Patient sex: M
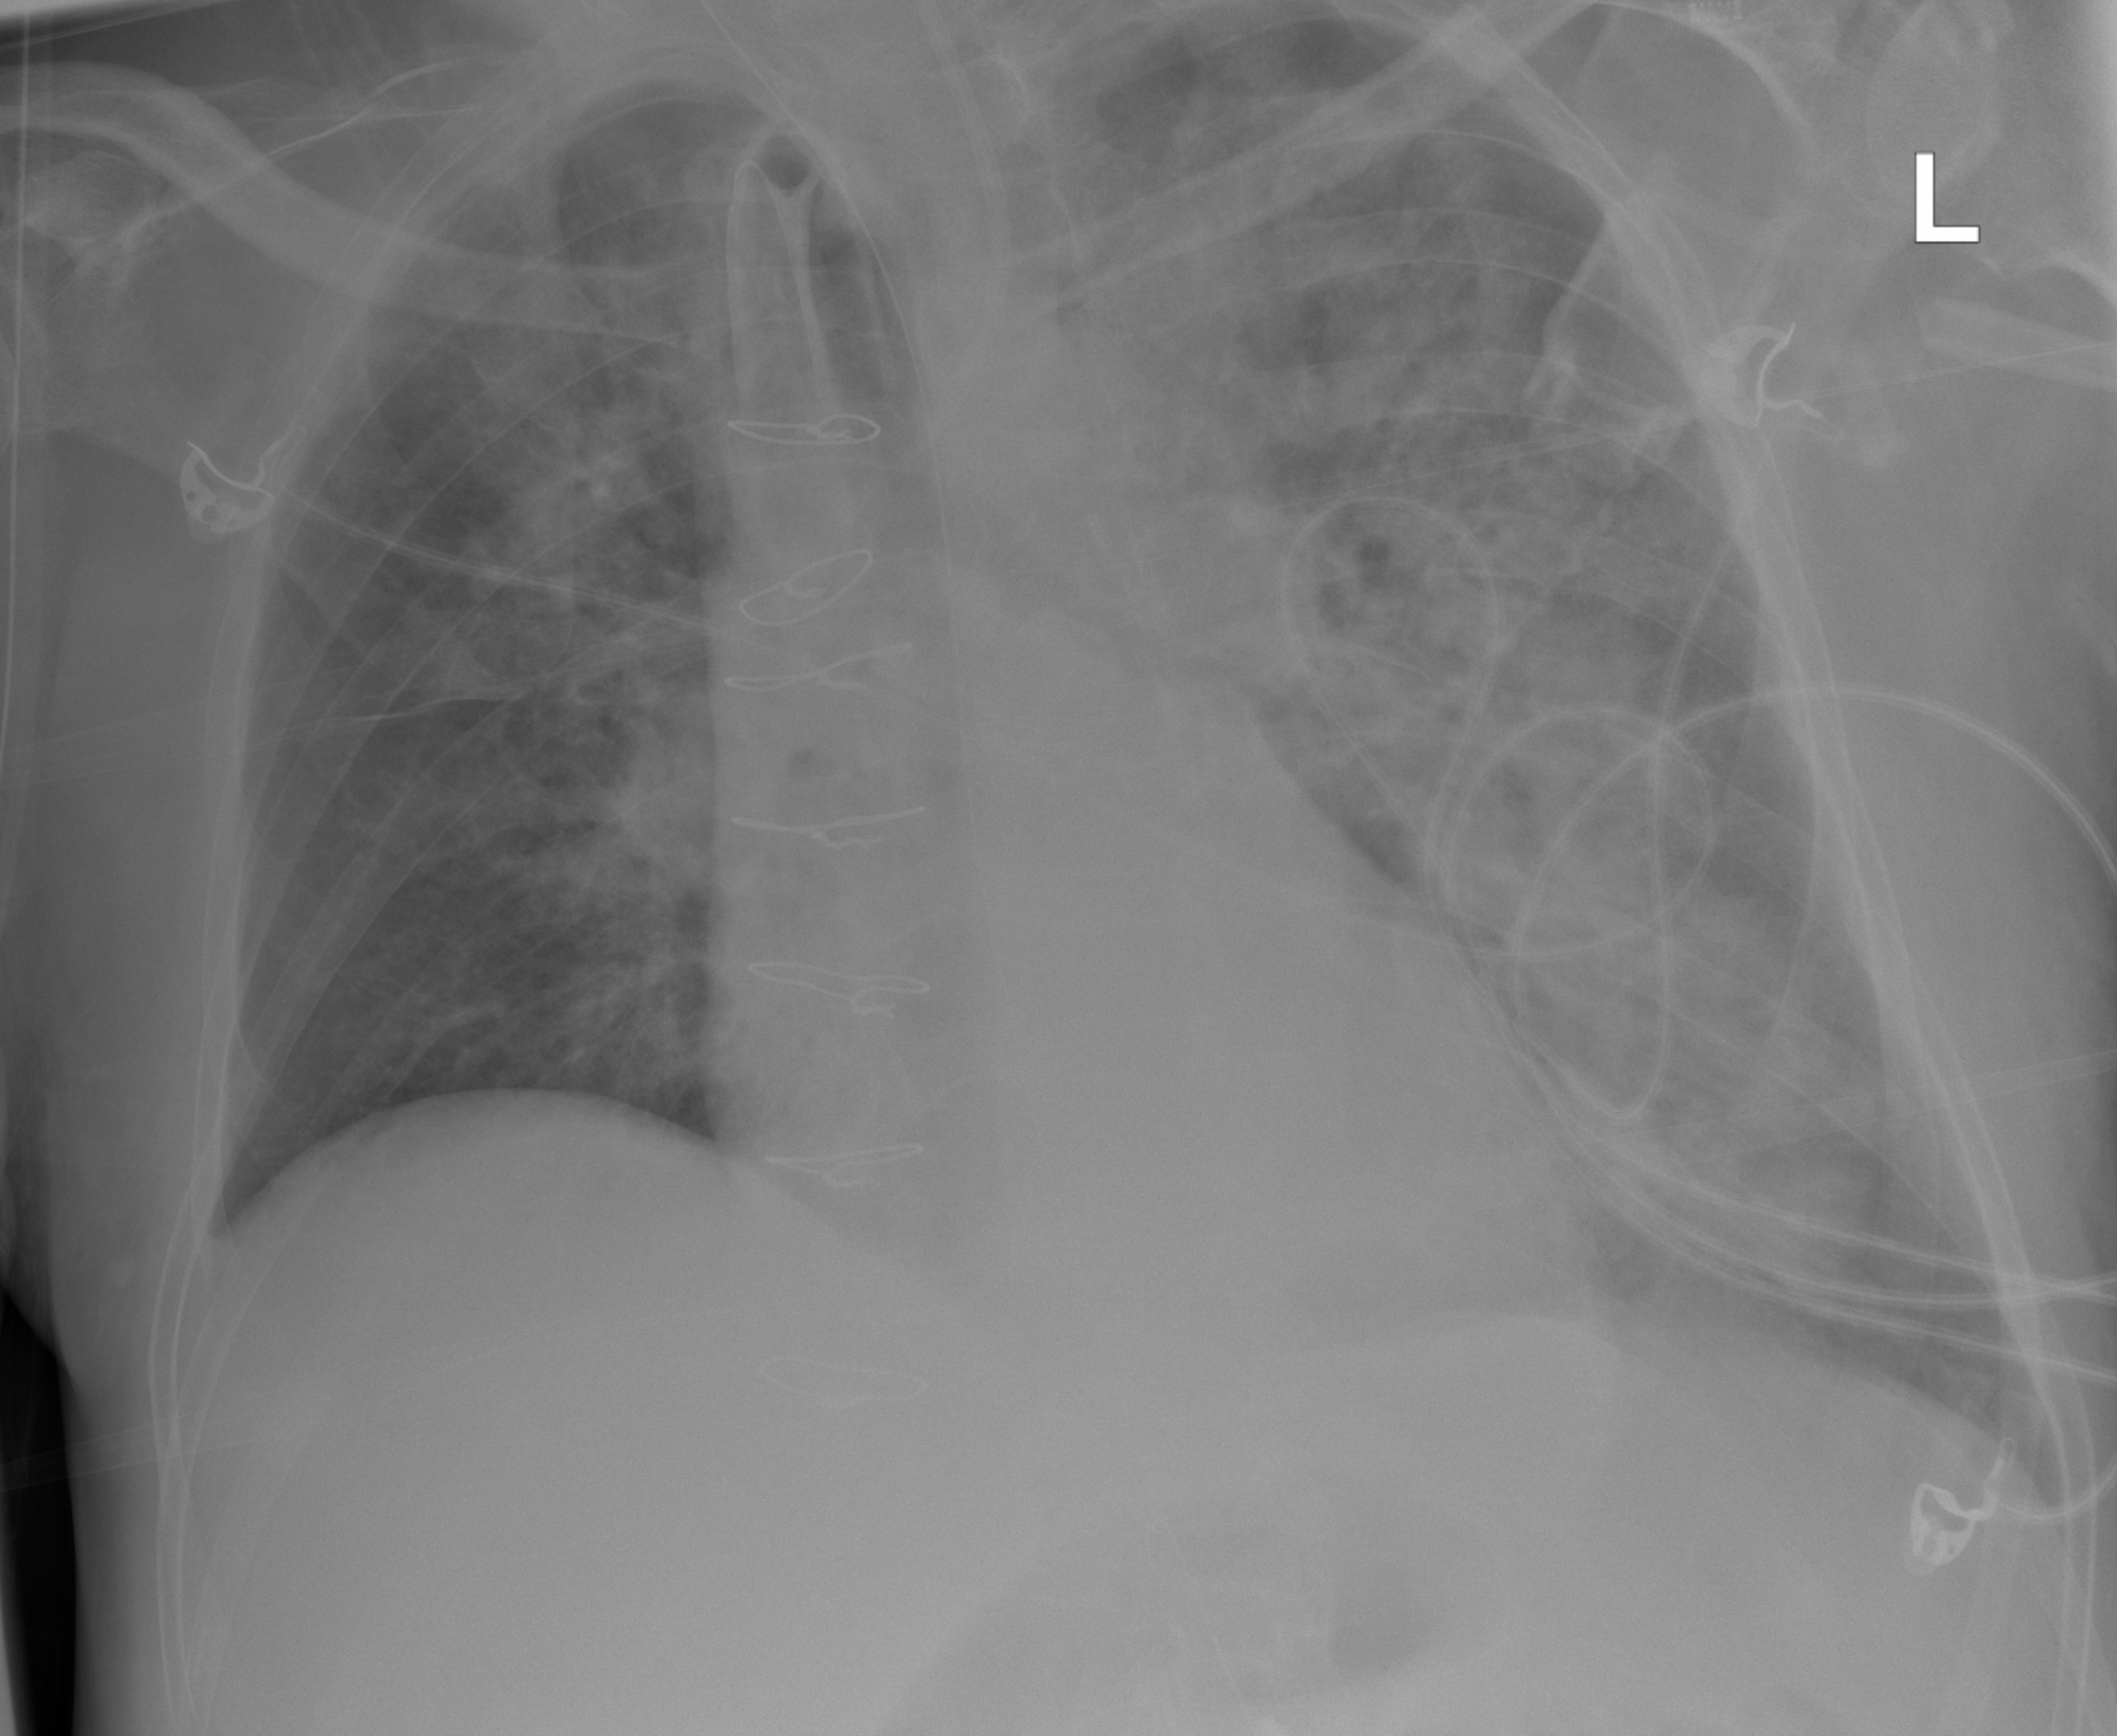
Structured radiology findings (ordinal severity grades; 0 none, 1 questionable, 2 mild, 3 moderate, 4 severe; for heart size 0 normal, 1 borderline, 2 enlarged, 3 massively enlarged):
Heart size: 2
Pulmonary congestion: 3
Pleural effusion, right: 2
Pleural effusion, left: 2
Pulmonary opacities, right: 2
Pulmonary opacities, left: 3
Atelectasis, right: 0
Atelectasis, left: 0